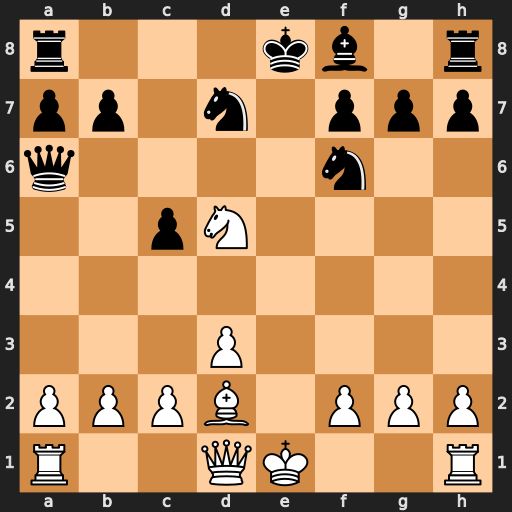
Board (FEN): r3kb1r/pp1n1ppp/q4n2/2pN4/8/3P4/PPPB1PPP/R2QK2R
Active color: w
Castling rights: KQkq
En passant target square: -
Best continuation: Nc7+ Kd8 Nxa6